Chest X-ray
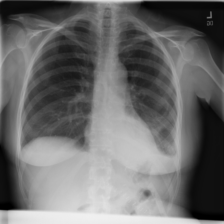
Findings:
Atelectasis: positive
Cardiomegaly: negative
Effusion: negative
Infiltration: negative
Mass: negative
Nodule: negative
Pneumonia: negative
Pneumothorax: negative
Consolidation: negative
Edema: negative
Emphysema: negative
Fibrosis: negative
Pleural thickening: negative
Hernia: negative